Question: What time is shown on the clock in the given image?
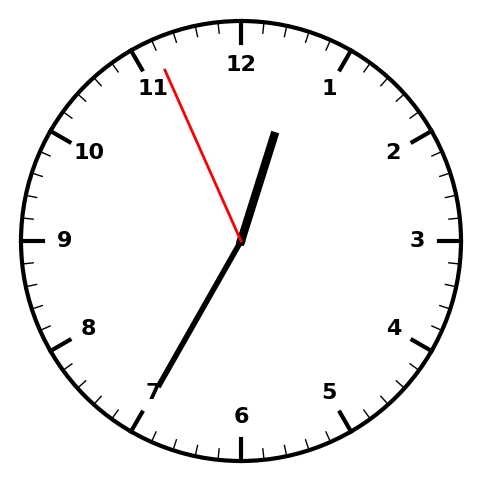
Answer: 12:34:56